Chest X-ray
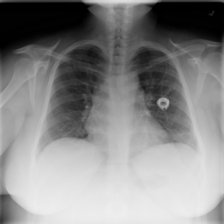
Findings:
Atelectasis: positive
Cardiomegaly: negative
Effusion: negative
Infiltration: negative
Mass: negative
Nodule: negative
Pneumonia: negative
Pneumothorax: negative
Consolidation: negative
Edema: negative
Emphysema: negative
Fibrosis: negative
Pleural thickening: negative
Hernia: negative